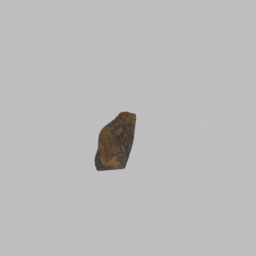
Label: nature